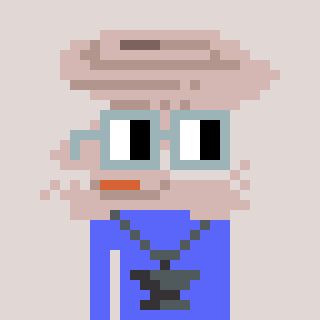
a pixel art character with square dark gray glasses, a tornado-shaped head and a purple-colored body on a warm background